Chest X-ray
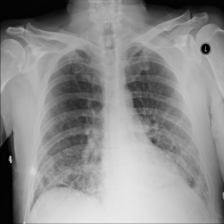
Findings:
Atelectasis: negative
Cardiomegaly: negative
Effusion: negative
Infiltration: positive
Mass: negative
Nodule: negative
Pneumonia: negative
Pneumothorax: negative
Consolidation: negative
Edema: negative
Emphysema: negative
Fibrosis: negative
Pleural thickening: negative
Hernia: negative